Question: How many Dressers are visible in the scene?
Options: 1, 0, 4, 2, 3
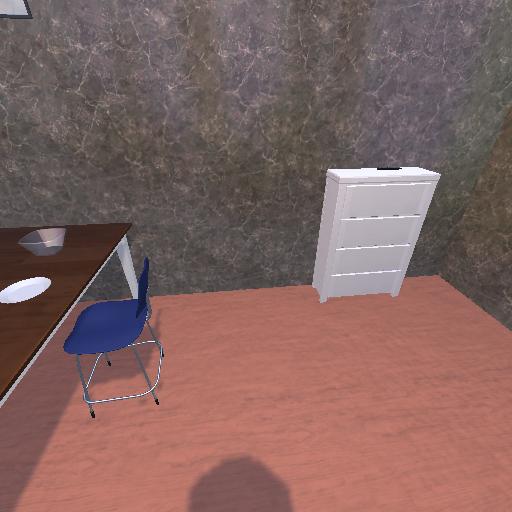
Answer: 1